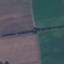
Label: AnnualCrop